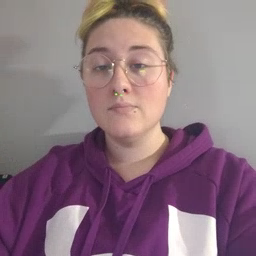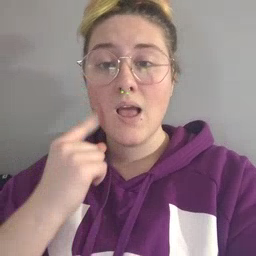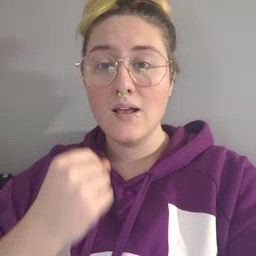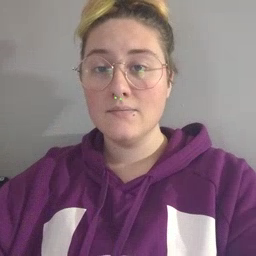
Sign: cry